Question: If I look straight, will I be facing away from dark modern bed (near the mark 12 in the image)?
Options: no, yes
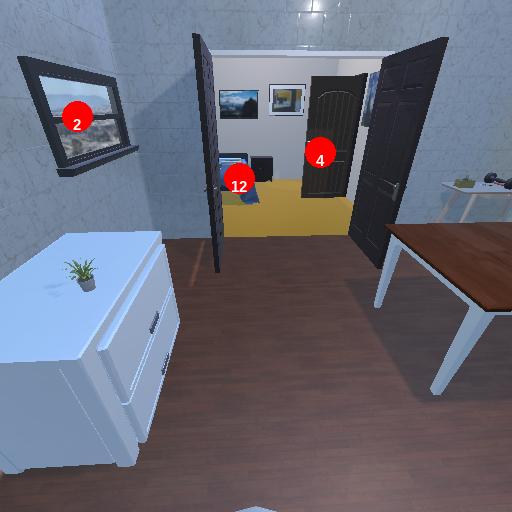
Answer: no